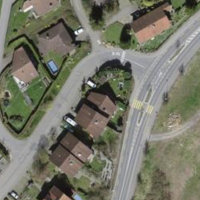
EUNIS habitat code: 55
Species observed at this site:
Cirsium vulgare